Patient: sex F, age 40
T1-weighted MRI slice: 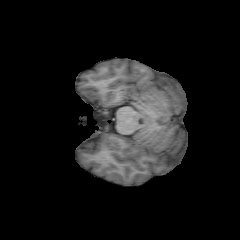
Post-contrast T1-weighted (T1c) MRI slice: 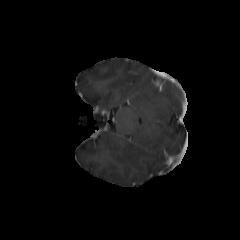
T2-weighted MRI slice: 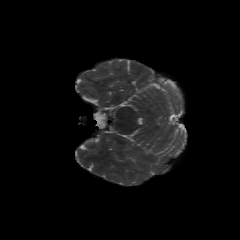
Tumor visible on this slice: no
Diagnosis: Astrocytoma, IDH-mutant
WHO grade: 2